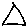
Label: triangle